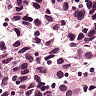
Metastatic tissue present: yes